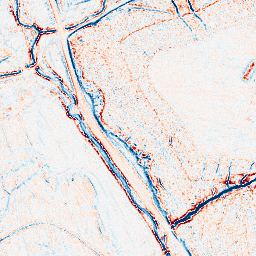
Category: edge_preserving
Decomposition family: anisotropic_diffusion
Decomposition parameters: iterations: 10
kappa: 100
gamma: 0.1
Upsampling method: quartic
Upsampling parameters: scale: 2
Upsampling scale: 2